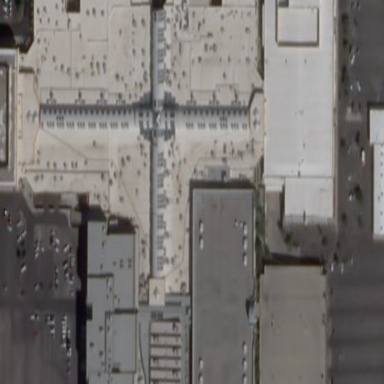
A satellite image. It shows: Retail area.